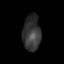
Tissue: lung
Cell type: Epithelial cells
Senescence score: 0.1598
Nuclear area (px): 624
Mean DAPI intensity: 53.551